Interaction volume radius: 10 \u00c5
Interaction volume height: 15 \u00c5
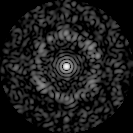
Disorder parameter: 0.7526